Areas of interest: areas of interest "Shangbang Business Center"
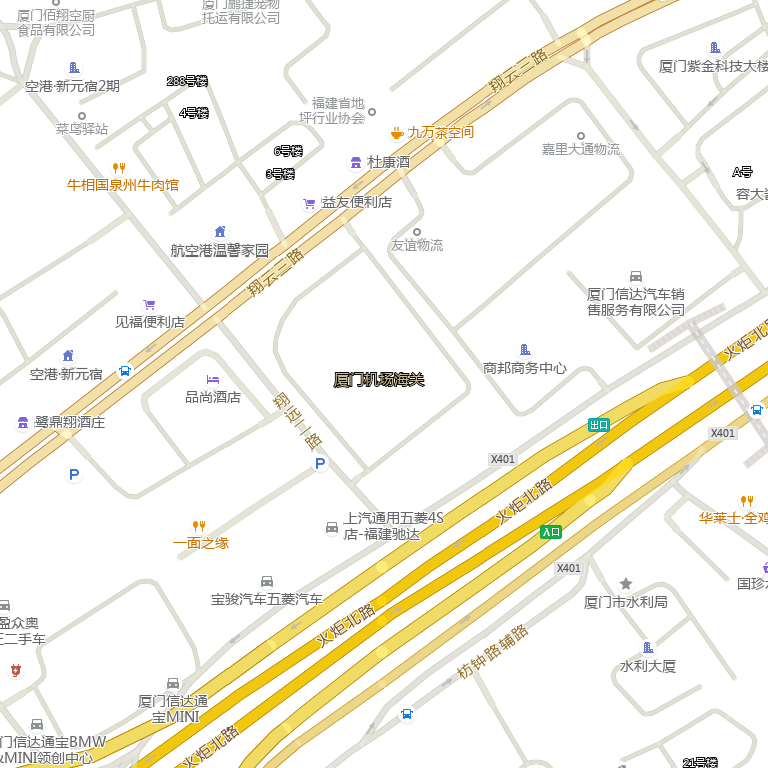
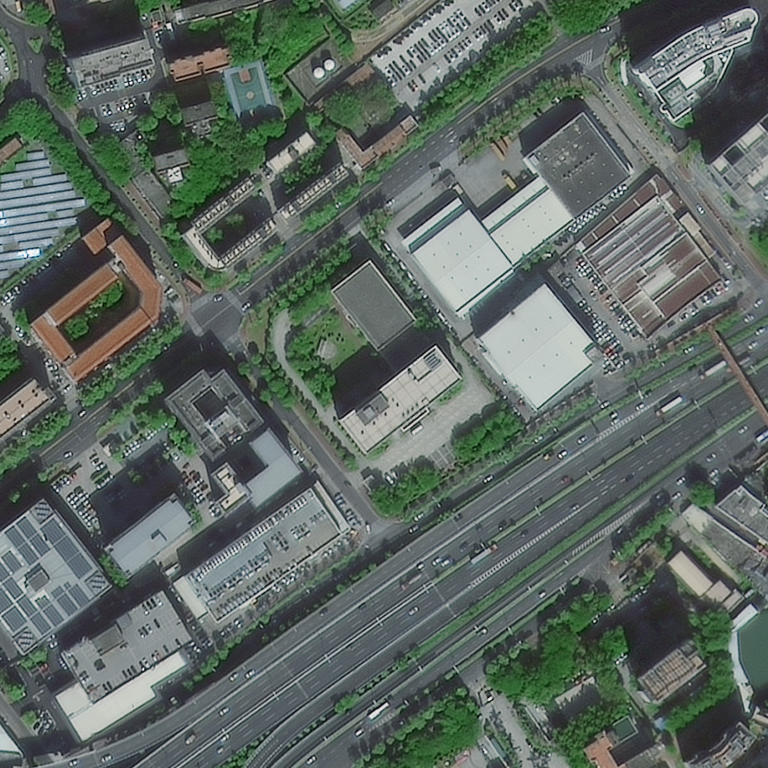